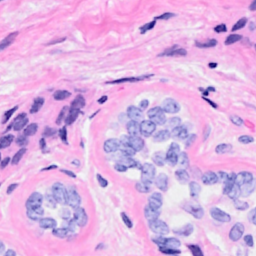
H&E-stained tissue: Breast